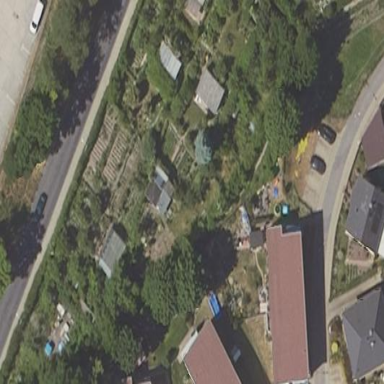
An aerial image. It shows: Area designated for allotments.